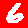
Digit: 6